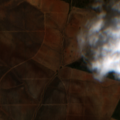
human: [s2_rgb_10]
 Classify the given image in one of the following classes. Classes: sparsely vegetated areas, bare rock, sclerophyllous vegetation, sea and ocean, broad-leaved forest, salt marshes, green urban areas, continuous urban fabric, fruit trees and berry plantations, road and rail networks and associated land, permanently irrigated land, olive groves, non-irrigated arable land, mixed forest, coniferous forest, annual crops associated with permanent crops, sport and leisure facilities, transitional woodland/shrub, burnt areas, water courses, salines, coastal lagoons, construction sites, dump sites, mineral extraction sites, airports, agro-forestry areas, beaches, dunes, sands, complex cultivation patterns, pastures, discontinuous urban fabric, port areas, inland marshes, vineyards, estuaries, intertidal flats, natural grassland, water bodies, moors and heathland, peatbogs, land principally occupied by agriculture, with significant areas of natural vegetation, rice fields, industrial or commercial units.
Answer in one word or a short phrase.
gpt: non-irrigated arable land, vineyards, olive groves, agro-forestry areas